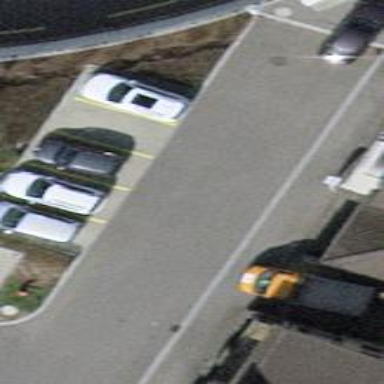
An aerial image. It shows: Street-side parking area.